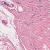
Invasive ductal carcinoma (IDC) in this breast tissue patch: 0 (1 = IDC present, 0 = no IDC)